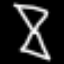
Label: hourglass